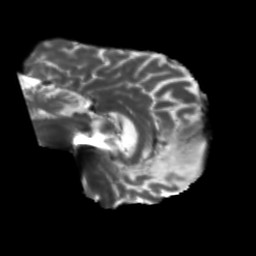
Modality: T2w
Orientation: sagittal
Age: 72
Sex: male
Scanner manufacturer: siemens
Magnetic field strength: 3 T
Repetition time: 5.25 s
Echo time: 0.08 s